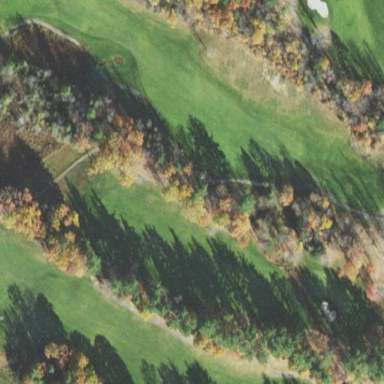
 part of pitch used for golfing activities."